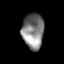
Tissue: skin
Cell type: Epithelial cells
Senescence score: 0.2606
Nuclear area (px): 752
Mean DAPI intensity: 129.582